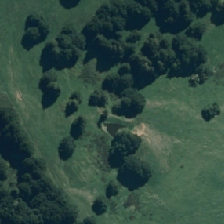
Land cover: broadleaved_indigenous_hardwood